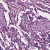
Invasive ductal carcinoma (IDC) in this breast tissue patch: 1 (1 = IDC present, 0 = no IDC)